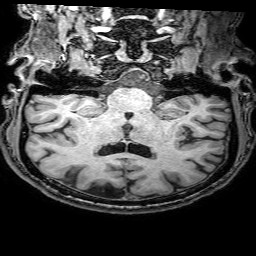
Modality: T1w
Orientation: sagittal
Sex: male
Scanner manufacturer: philips
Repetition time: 0.008099 s
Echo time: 0.00372 s